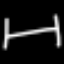
Label: bed